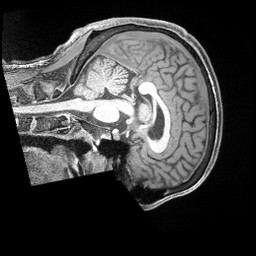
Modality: T1w
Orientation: sagittal
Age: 31
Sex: male
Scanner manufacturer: siemens
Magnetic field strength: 3 T
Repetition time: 2 s
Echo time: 0.00211 s